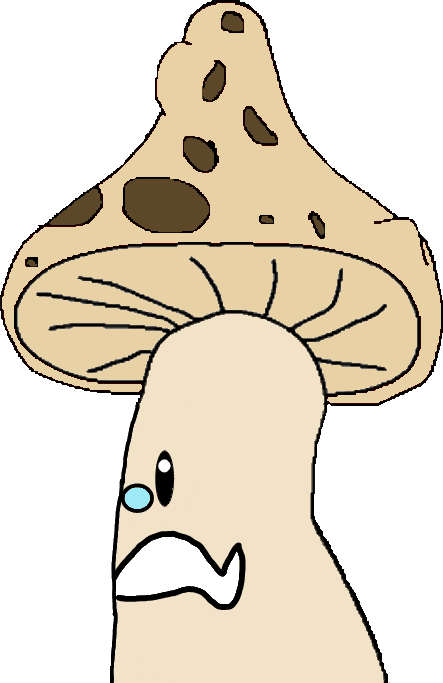
Label: 4_Yes_Chad